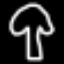
Label: mushroom